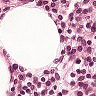
Metastatic tissue present: no